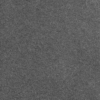
Label: dusty